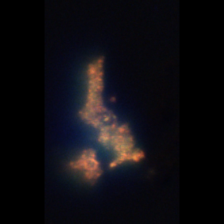
Taxon: Unknown_detritus
Group: Unknown